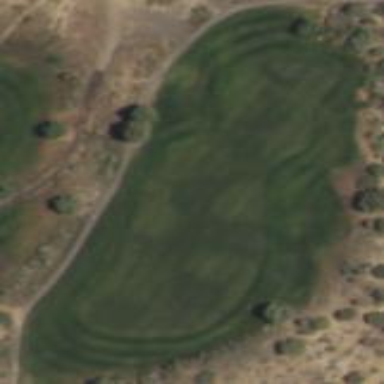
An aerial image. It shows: Area with grass used as rough in golf course.